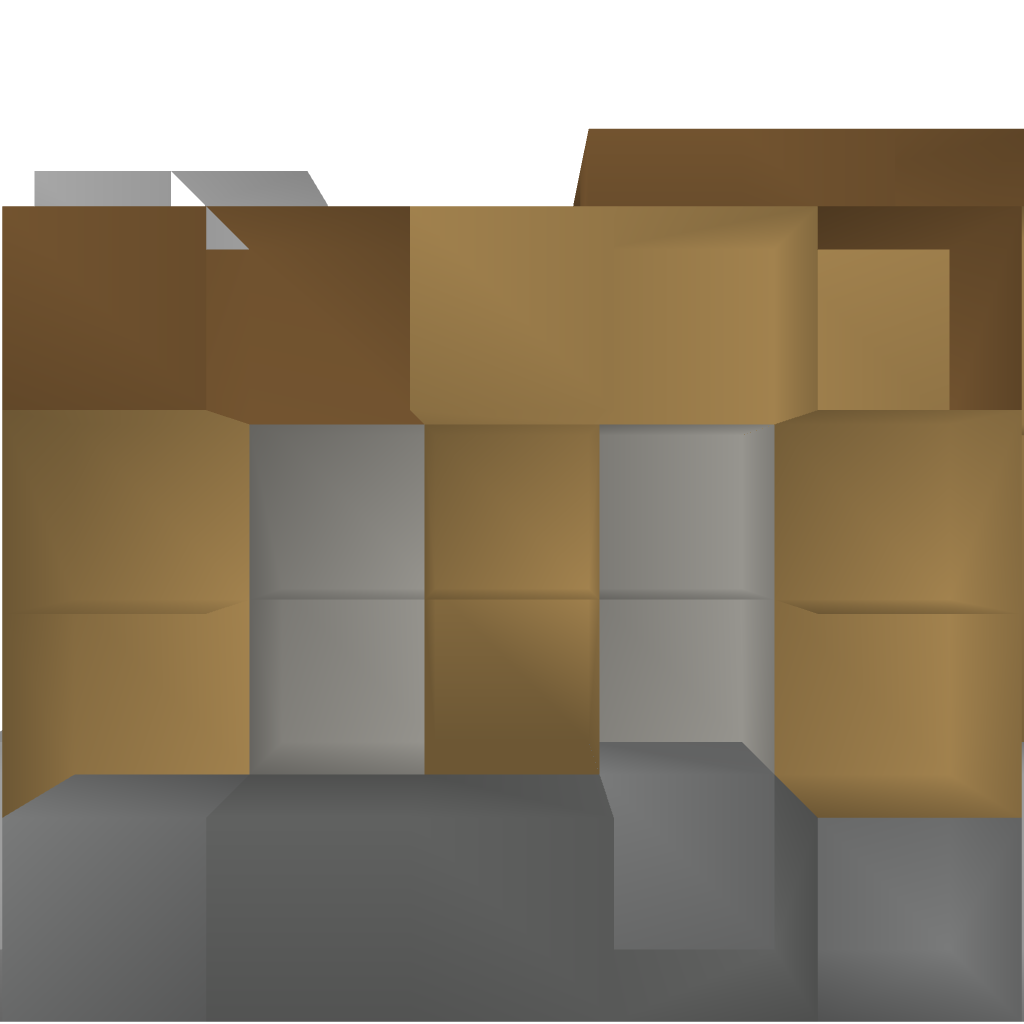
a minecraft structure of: Small Villa